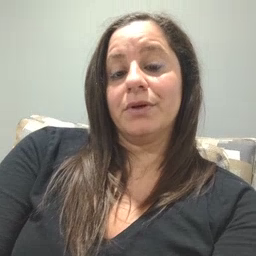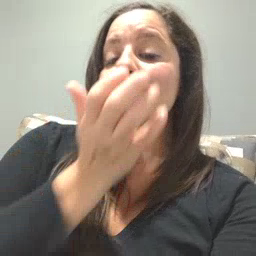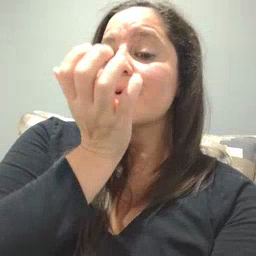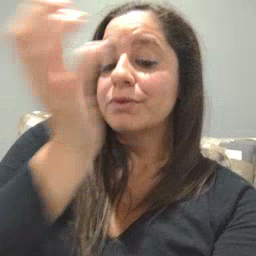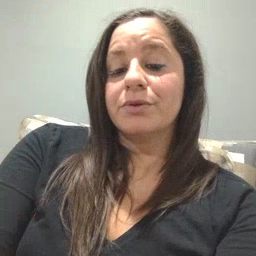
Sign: grass